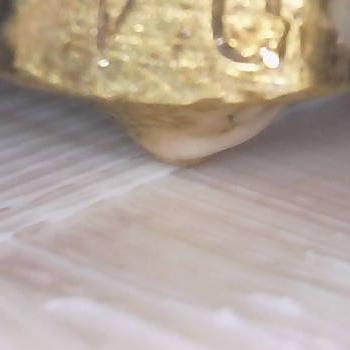
Flow rate: 39%